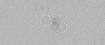
Label: camera_spot